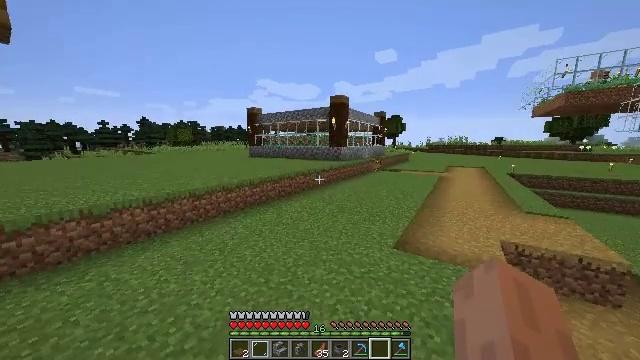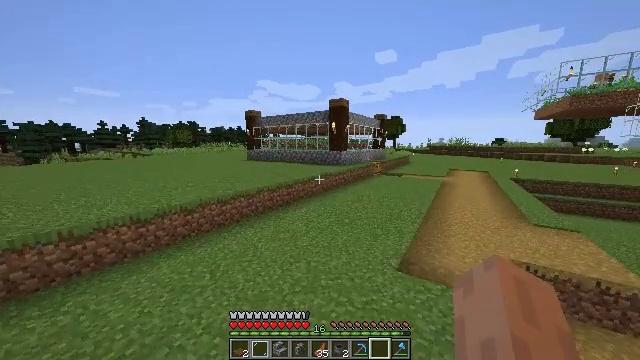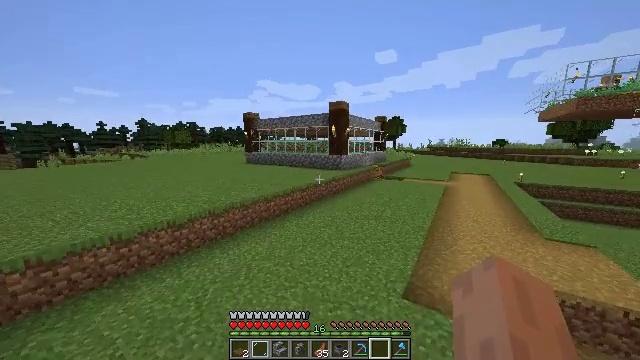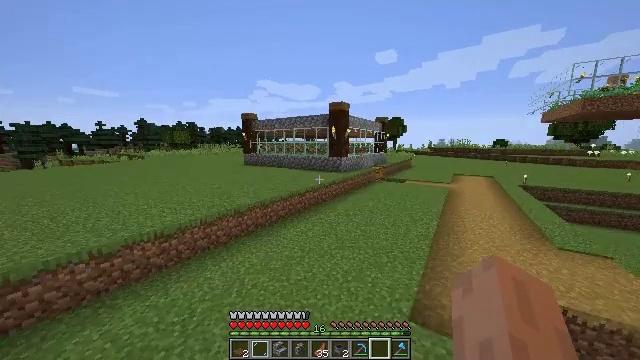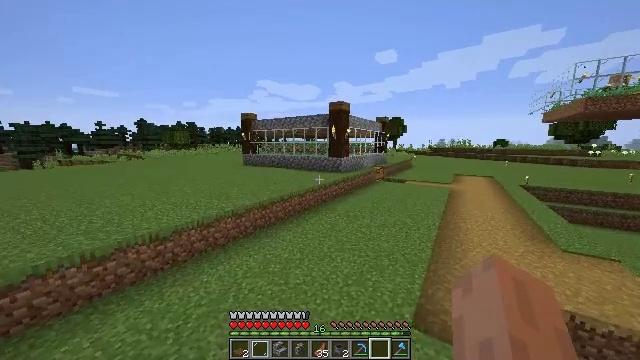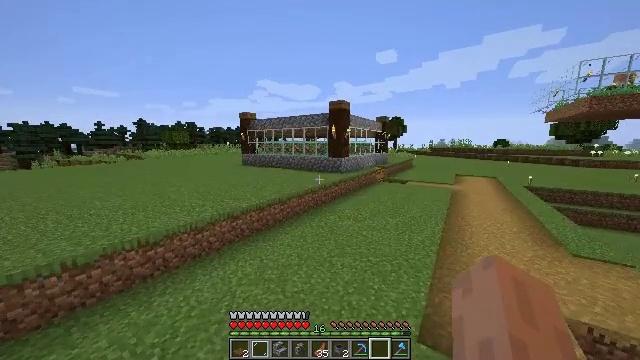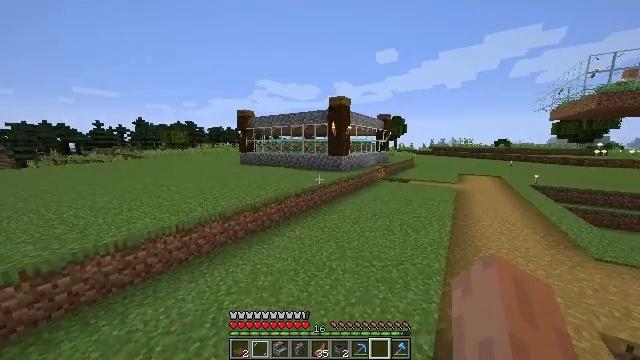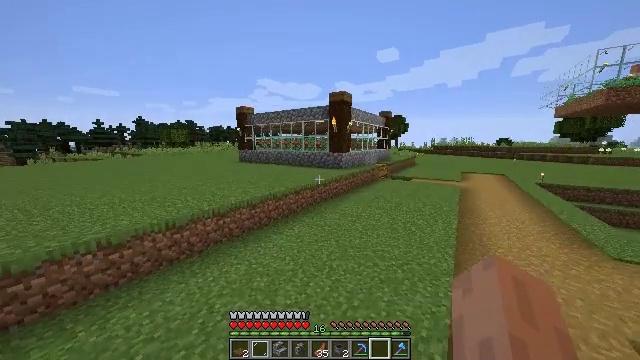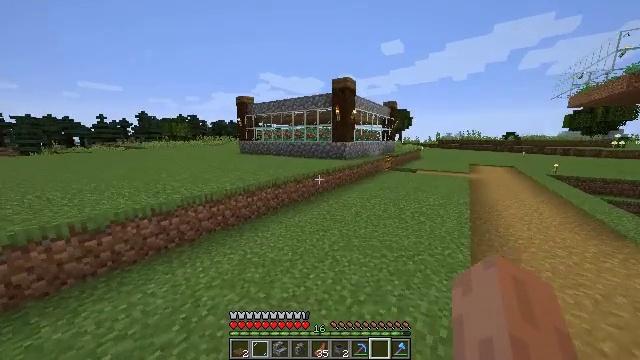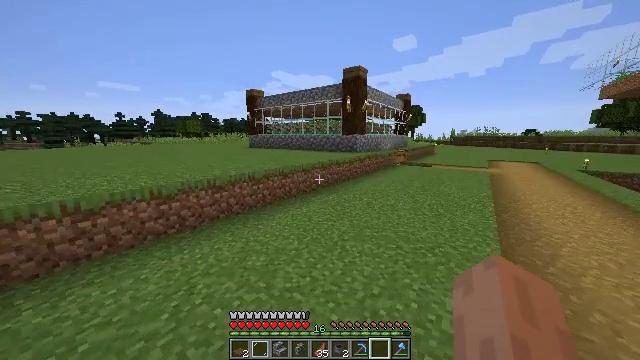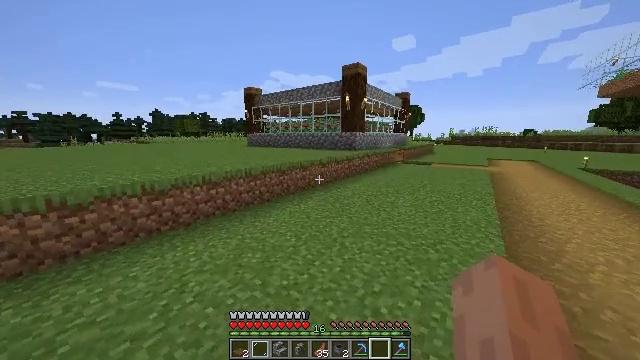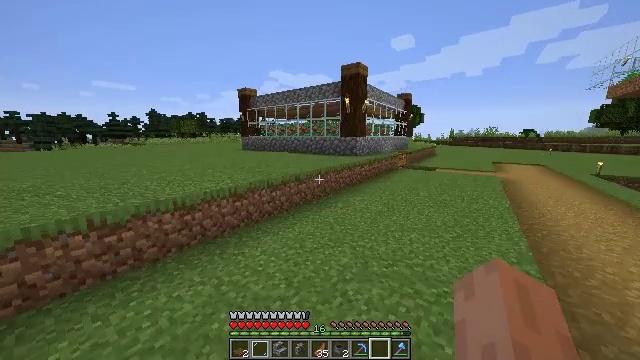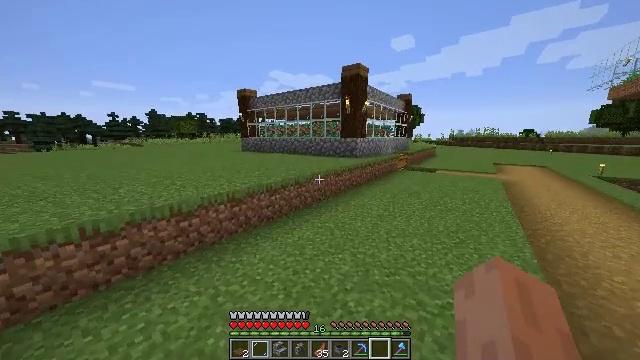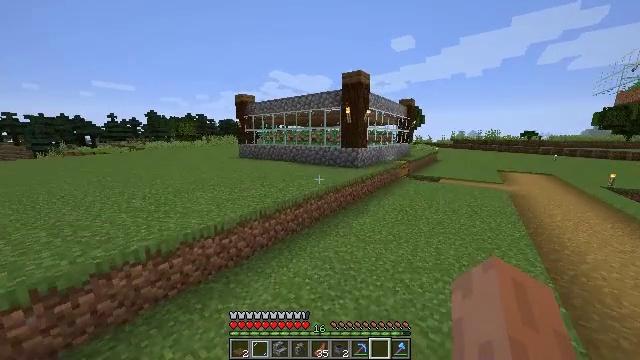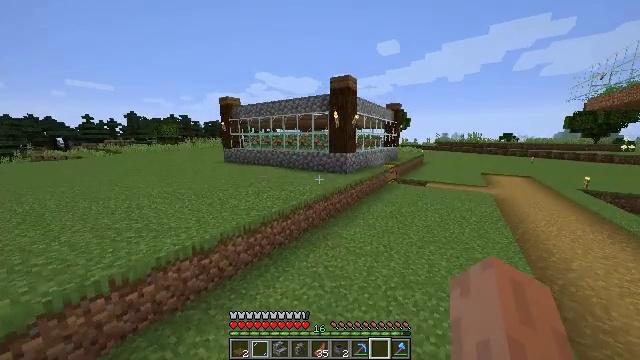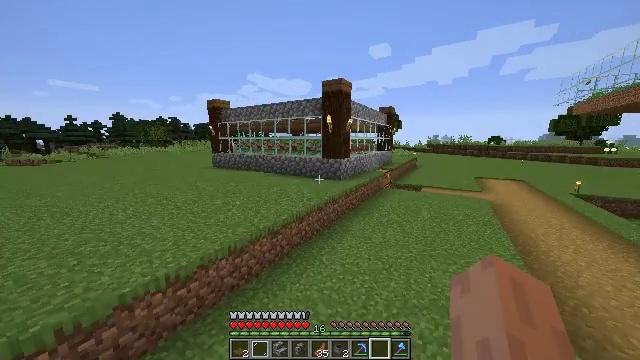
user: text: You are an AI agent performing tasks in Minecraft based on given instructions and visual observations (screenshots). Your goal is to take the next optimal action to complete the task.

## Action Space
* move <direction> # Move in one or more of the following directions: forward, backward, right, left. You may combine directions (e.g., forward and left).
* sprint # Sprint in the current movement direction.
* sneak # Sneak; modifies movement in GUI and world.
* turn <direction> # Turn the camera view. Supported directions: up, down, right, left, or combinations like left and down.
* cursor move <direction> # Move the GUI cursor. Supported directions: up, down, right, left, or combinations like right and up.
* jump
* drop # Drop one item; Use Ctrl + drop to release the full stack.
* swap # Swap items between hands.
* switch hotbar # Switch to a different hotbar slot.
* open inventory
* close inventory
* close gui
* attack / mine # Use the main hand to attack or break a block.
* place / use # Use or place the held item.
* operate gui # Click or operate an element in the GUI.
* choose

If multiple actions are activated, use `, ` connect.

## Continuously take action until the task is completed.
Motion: motion action
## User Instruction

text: Craft a minecart using five iron ingots.
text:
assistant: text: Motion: move forward, jump
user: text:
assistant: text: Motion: move forward, jump
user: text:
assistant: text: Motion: move forward, jump
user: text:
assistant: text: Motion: move forward, jump
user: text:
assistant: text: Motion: move forward, jump
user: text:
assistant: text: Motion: move forward, jump
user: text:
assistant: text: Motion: move forward, sprint, jump
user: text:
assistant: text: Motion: move forward, sprint, turn down, jump
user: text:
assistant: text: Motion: move forward, sprint, turn left, jump
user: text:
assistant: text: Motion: move forward, sprint, jump
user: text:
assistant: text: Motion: move forward, jump
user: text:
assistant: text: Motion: move forward, jump
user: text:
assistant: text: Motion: move forward, jump
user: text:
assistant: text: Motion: move forward, turn right, jump
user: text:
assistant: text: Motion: move forward, sprint, turn right, jump
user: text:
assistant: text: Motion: move forward, sprint, turn left and up, jump
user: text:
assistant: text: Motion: move forward, sprint, jump
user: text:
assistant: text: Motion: move forward, jump
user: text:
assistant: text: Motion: move forward, jump
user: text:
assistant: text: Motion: move forward, jump
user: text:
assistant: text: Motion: move forward, jump
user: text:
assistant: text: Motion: move forward, sprint, jump
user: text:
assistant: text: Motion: move forward, sprint, jump
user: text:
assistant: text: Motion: move forward, sprint, jump
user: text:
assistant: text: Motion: move forward, jump
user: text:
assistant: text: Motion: move forward, jump
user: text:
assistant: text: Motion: move forward, jump
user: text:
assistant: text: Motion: move forward, turn right
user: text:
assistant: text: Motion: move forward, turn right
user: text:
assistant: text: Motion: move forward and move left, turn right